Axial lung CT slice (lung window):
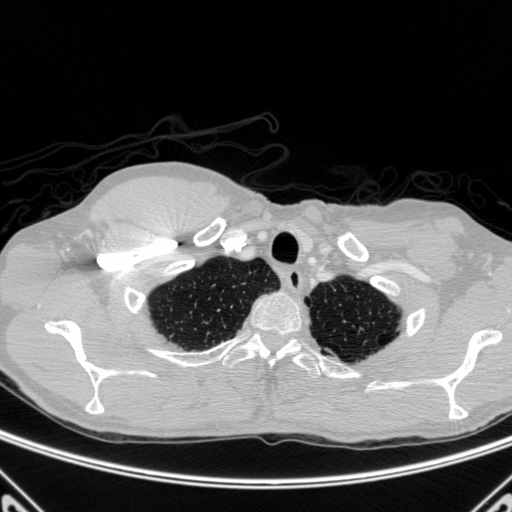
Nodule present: no